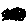
Label: flower